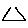
Label: triangle